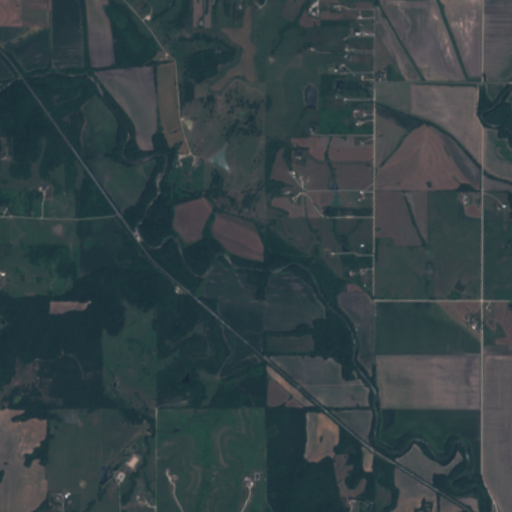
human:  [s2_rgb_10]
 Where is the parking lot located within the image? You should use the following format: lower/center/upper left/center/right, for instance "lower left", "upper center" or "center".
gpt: There is no parking lot in the image.